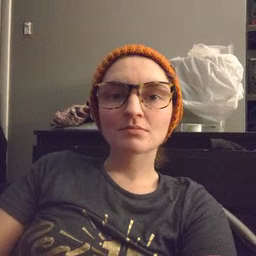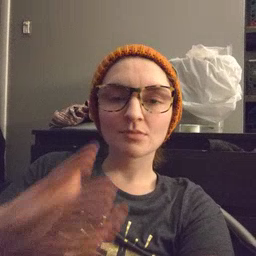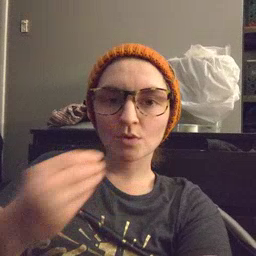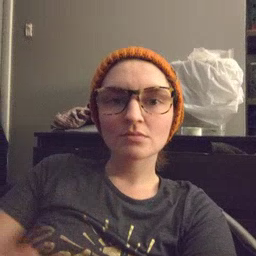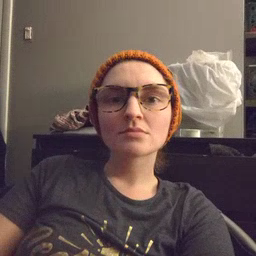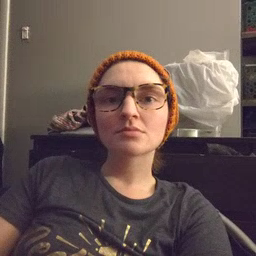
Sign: wolf